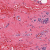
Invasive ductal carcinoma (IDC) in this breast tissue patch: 0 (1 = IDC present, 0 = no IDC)